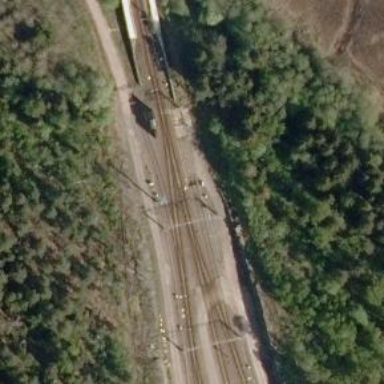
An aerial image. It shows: Railway signal.